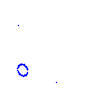
Particle: proton